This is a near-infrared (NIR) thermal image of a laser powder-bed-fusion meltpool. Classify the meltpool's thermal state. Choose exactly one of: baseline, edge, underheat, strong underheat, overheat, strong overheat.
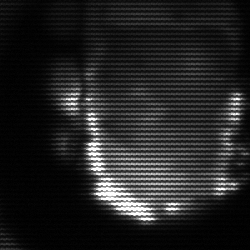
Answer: baseline